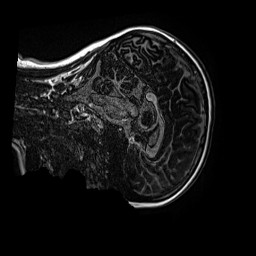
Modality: MP2RAGE
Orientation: sagittal
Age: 12
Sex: female
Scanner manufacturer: siemens
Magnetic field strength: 3 T
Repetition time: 4 s
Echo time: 0.00299 s